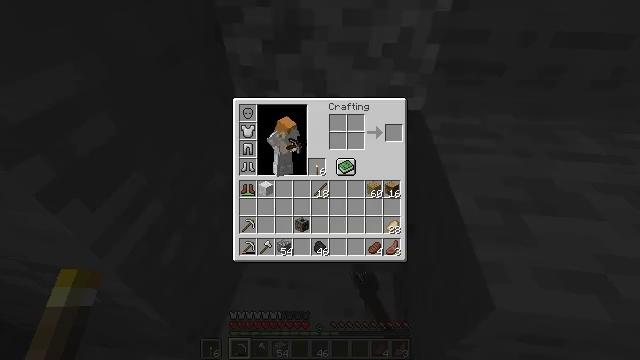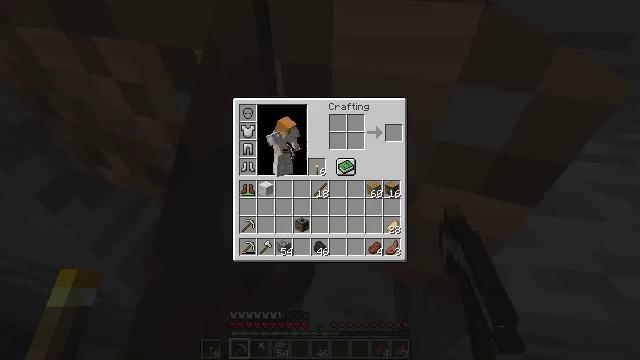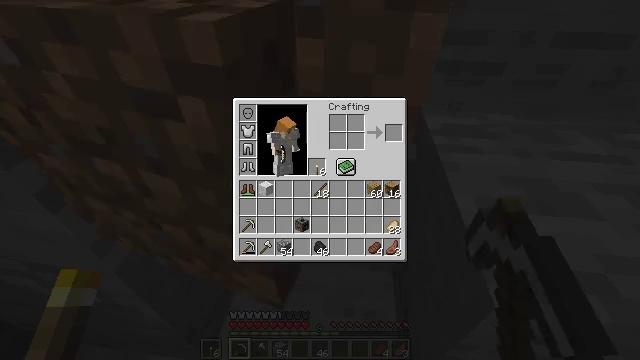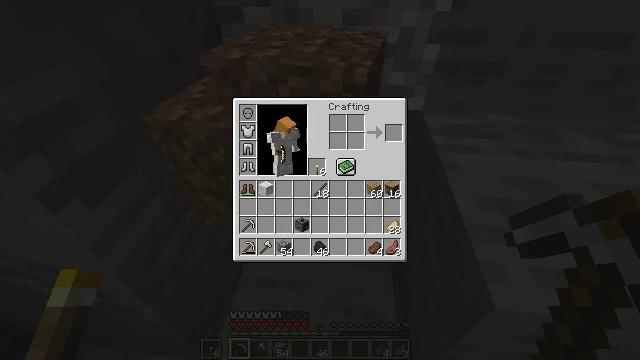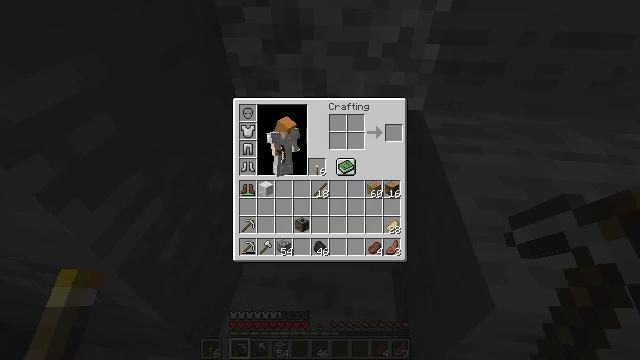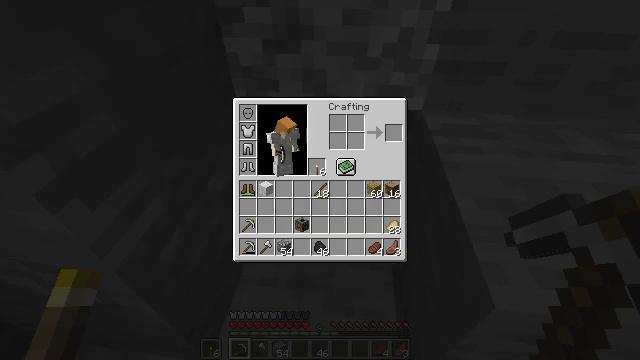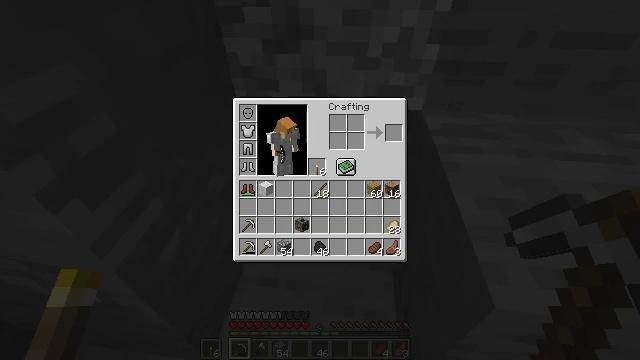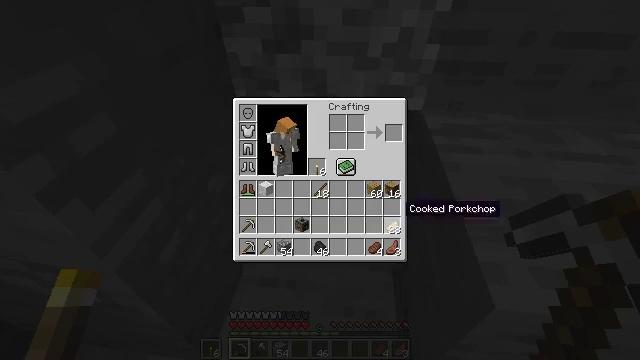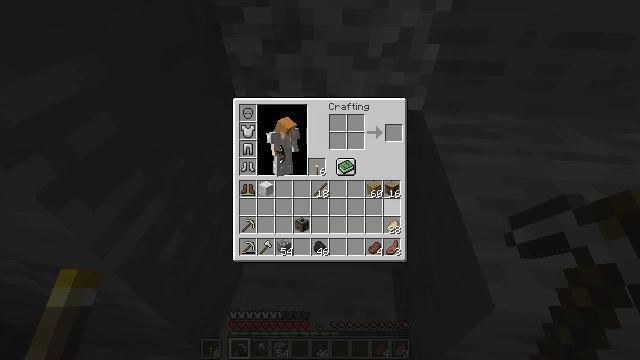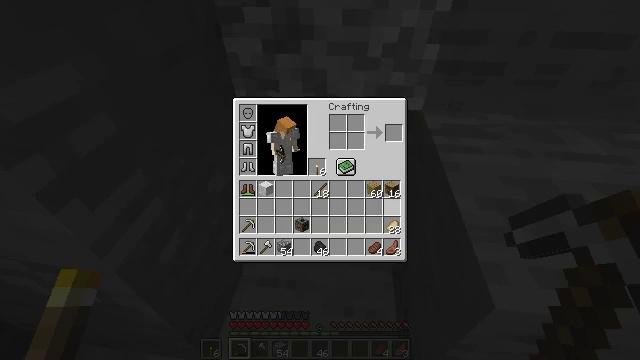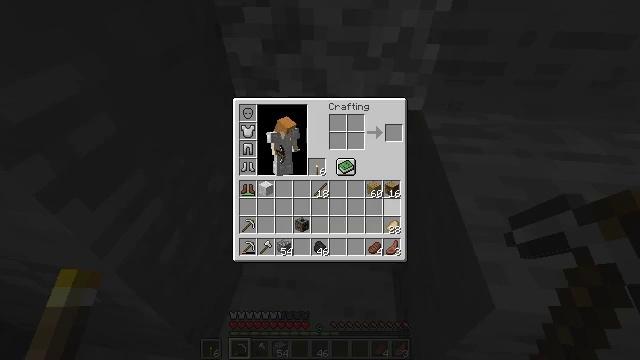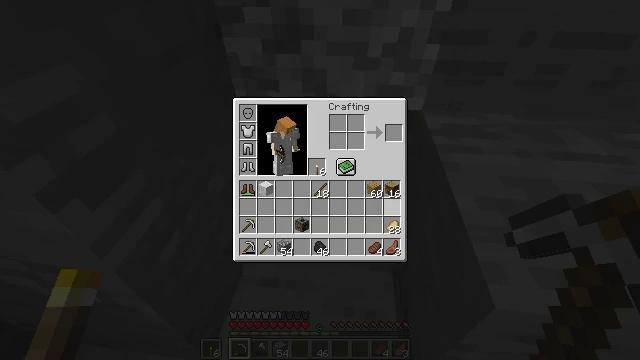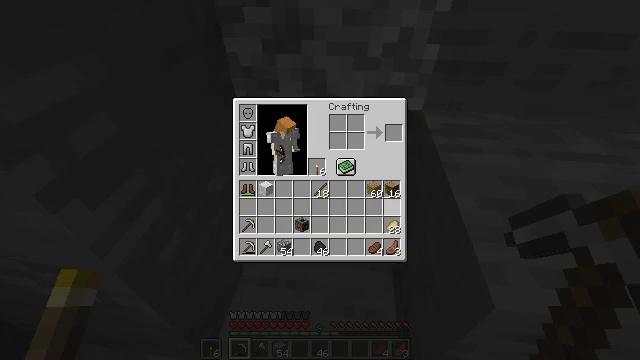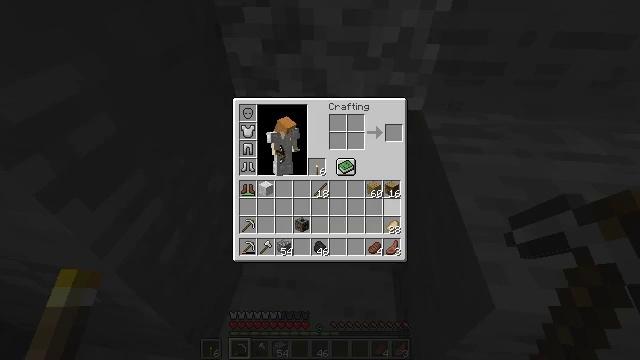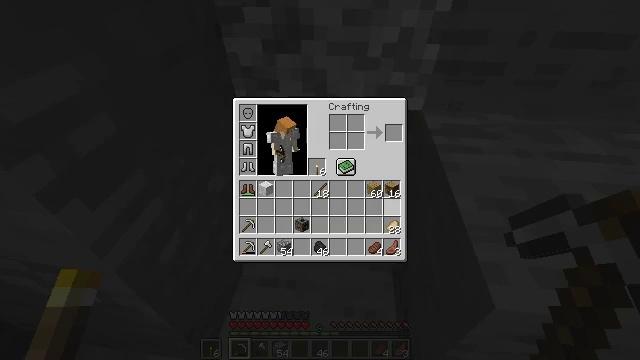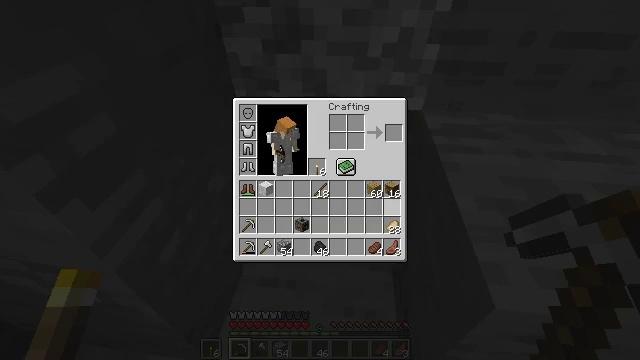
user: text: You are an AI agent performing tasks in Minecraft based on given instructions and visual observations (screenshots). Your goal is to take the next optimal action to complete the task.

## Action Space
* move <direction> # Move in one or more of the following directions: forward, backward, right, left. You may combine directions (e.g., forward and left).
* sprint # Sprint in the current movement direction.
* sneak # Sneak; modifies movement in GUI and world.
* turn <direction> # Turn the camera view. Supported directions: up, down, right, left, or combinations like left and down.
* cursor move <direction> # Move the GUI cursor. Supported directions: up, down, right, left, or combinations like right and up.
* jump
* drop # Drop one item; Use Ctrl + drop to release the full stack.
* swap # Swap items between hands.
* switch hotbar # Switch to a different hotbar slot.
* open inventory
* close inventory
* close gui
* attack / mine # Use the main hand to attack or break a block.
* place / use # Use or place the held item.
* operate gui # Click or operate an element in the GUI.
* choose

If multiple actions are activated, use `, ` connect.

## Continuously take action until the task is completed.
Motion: motion action
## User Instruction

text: Remove a pair of leather boots from the inventory.
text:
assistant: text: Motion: open gui
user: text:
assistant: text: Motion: no_op
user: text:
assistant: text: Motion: cursor move left
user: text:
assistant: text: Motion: cursor move left
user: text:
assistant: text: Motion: cursor move left
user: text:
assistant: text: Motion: cursor move left
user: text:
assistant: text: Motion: no_op
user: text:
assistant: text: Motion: cursor move up
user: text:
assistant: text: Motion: no_op
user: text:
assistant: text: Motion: no_op
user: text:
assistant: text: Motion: no_op
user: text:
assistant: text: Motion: no_op
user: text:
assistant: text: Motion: no_op
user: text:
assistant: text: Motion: no_op
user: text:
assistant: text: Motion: no_op
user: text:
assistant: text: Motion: no_op
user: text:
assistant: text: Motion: no_op
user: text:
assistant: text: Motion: no_op
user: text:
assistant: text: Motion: no_op
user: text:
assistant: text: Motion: no_op
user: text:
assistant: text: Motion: close gui
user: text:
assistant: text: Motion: no_op
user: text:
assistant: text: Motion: no_op
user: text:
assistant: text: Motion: no_op
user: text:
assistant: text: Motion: no_op
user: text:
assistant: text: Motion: no_op
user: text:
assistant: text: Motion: no_op
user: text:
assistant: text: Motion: open inventory
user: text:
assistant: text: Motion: open inventory
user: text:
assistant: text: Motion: open inventory